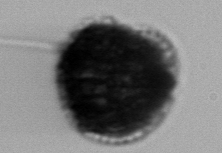
Label: Gonyaulax